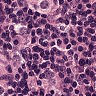
Metastatic tissue present: yes